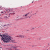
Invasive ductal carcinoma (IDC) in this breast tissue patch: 1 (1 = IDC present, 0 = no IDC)